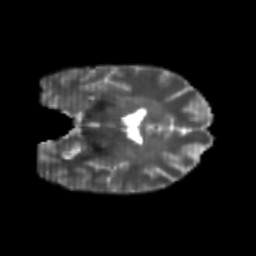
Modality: T2w
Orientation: coronal
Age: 22
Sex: female
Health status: healthy
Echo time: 0.074 s